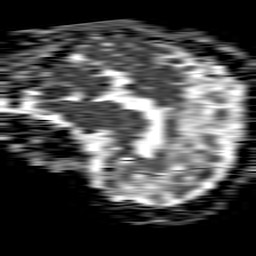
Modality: ADC
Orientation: sagittal
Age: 37
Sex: female
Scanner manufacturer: philips
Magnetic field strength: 1.5 T
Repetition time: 4.6 s
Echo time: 0.08528 s